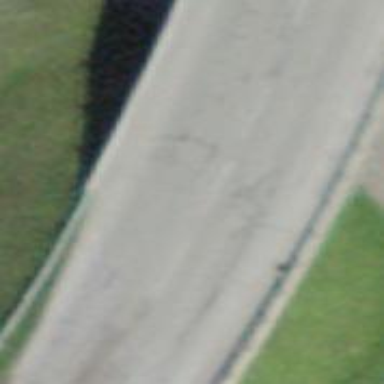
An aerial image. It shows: Secondary road crossing bridge with asphalt surface.